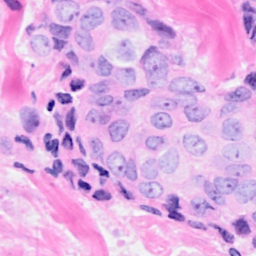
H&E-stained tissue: Breast